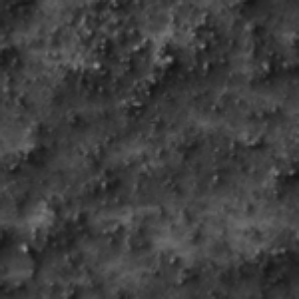
Label: frost